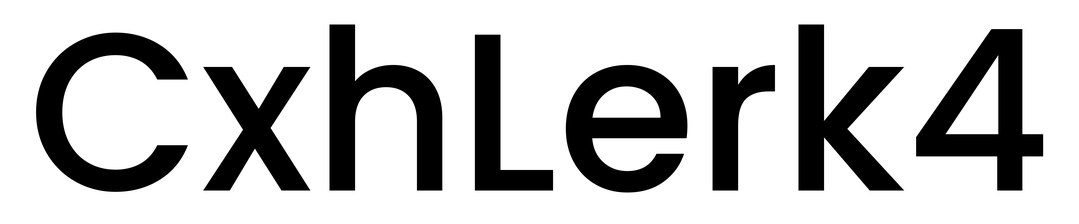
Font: Poppins-Medium